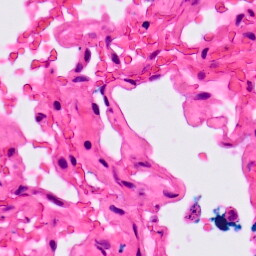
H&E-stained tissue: Lung